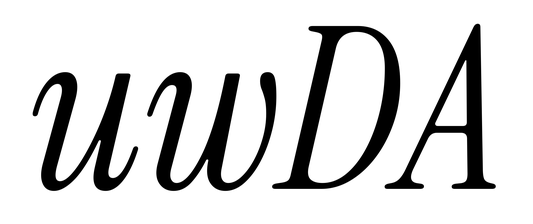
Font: InstrumentSerif-Italic